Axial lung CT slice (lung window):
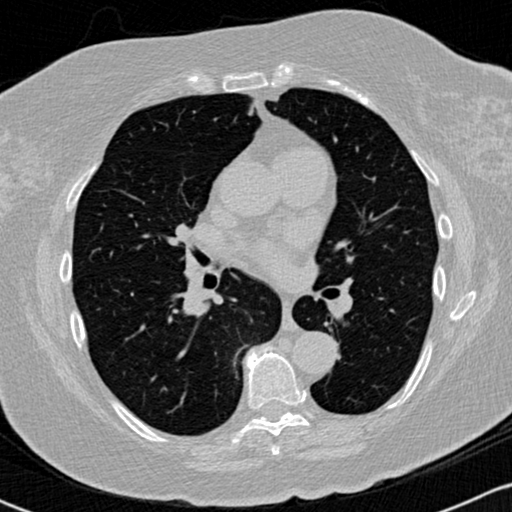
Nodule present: no